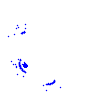
Particle: electron